Field crop: maize
Growth stage: 2
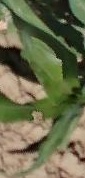
Species: maize